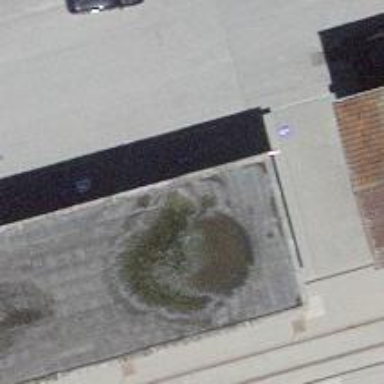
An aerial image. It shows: Bicycle parking area with wall loops for securing bikes.